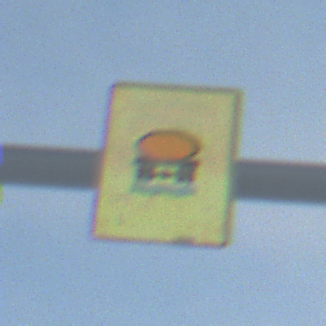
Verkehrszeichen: FahrzeugeMitWassergefaehrdenderLadungOhnePfeilsymbol
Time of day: SunriseSunset
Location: Outdoor (Nature)
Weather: PartlyCloudy
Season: NotSpecified
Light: Natural